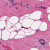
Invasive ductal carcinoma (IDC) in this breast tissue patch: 0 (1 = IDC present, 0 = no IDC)